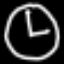
Label: clock